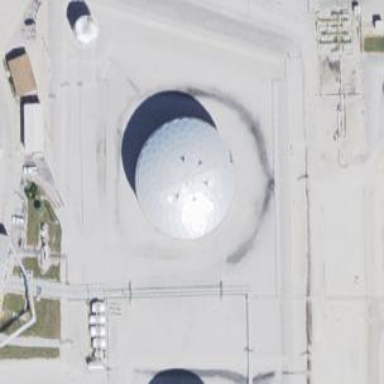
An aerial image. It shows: Storage tank created as man-made structure.